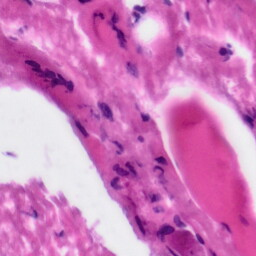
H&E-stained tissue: Tonsil